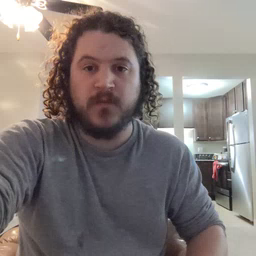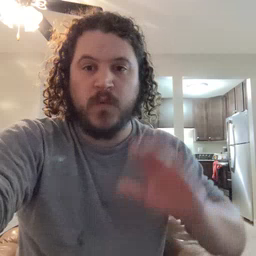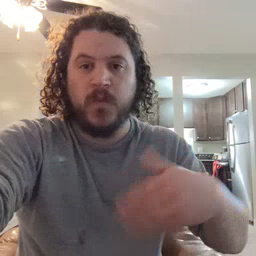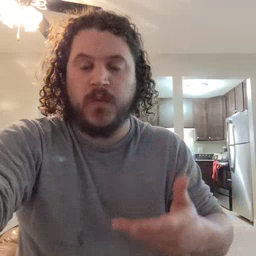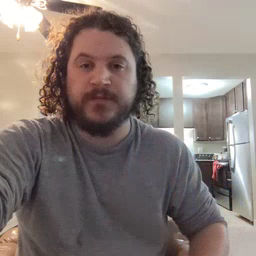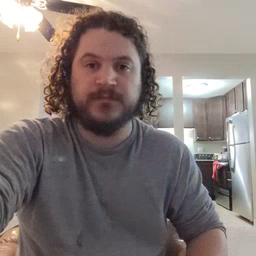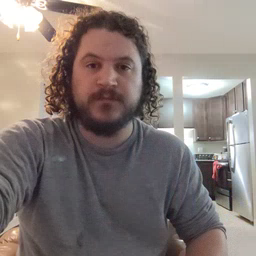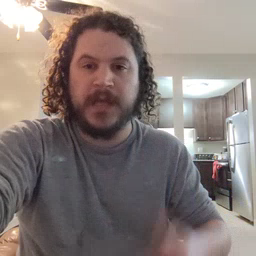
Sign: all